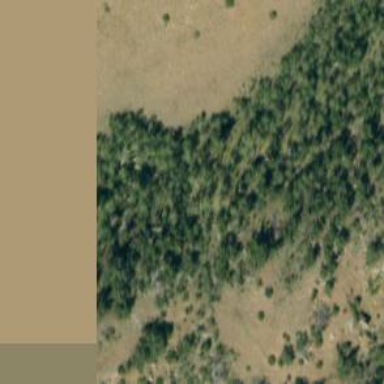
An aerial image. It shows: Dense woodland with mixed trees.